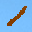
Label: 1